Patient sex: M
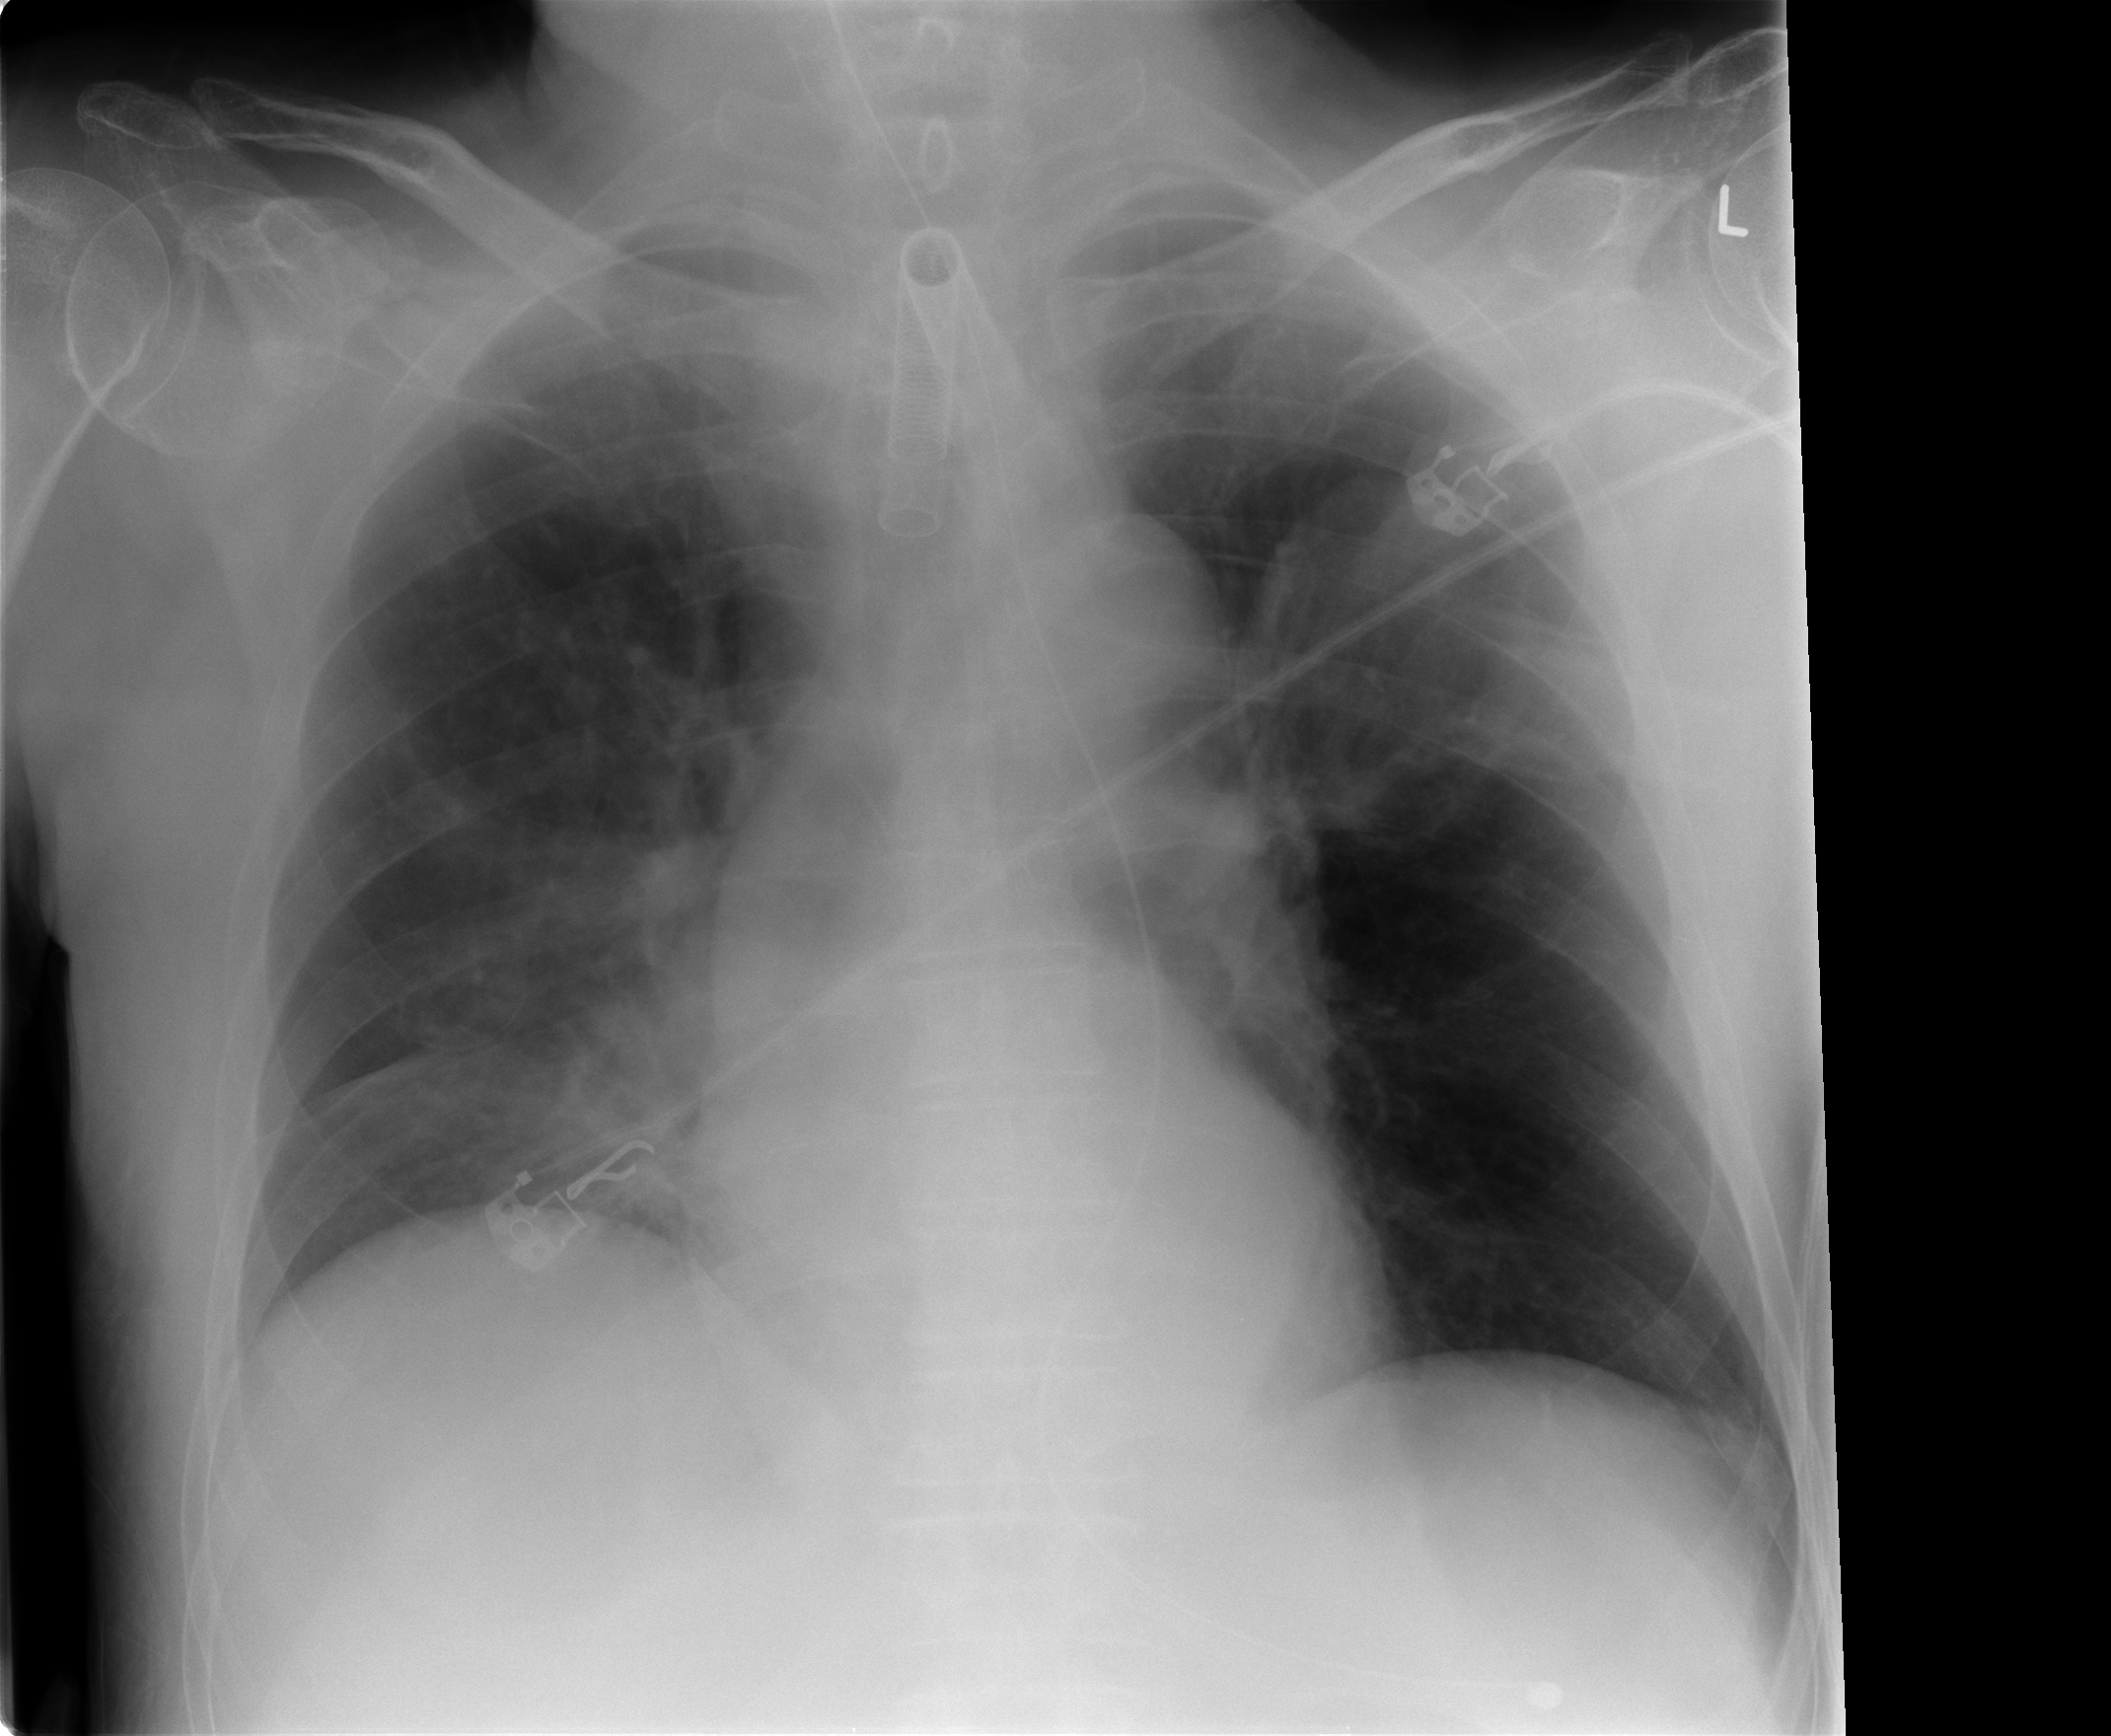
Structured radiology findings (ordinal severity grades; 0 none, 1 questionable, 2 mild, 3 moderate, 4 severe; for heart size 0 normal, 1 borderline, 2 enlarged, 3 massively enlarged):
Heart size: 0
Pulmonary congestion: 0
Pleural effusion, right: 0
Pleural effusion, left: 0
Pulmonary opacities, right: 1
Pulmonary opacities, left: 0
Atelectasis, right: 1
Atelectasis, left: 0